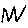
Label: zigzag